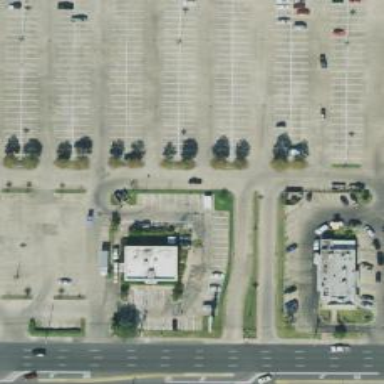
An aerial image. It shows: Parking space is available.